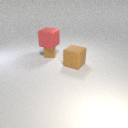
small brown rubber cube below large red rubber cube